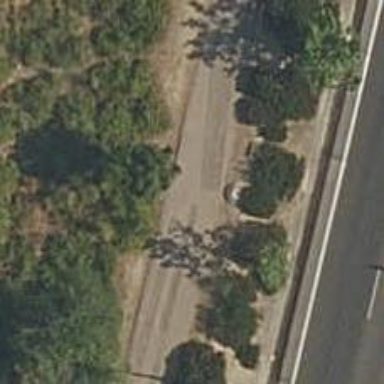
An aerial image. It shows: Concrete cycleway.